【题型】填空题　【知识点】解析几何　【难度】easy
已知点 $P$、$Q$ 分别为抛物线 $C: x^2 = -2py (p > 1)$ 与圆 $M: x^2 + (y - p)^2 = 1$ 上的动点，且 $|PQ|$ 的最小值为 2，则抛物线 $C$ 的焦点到准线的的距离为\_\_\_\_\_\_\_\_.
【解答】

\noindent \textbf{【答案】} $3$

\vspace{0.2cm}
\noindent \textbf{【分析】} 根据抛物线与圆的性质确定$|PQ|$取最小值时端点位置，从而求得$p$值后可得结论.

\vspace{0.2cm}
\noindent \textbf{【详解】} 如图圆心$M(0,p)$在$y$轴正半轴，抛物线是顶点在原点，焦点在$y$轴负半轴的抛物线，
当$Q$与$N$（圆与$y$轴的交点在线段$MO$上），$P$与原点$O$重合时，$|PQ|$最小，
所以$|ON|=p-1=2$，$p=3$，即抛物线$C$的焦点到准线的距离为$3$.

故答案为：$\boldsymbol{3}$.

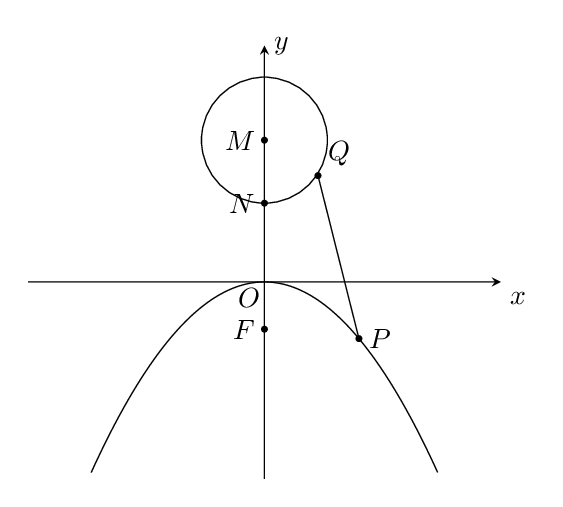